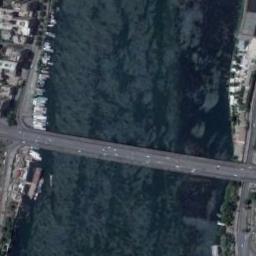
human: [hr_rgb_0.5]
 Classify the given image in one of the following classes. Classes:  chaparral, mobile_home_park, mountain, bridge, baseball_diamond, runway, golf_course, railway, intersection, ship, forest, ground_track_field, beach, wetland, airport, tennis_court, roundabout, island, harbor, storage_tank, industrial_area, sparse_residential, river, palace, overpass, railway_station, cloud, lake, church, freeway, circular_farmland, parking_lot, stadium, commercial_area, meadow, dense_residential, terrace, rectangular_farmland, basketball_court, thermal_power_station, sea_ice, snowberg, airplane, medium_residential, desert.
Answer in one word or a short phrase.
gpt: bridge